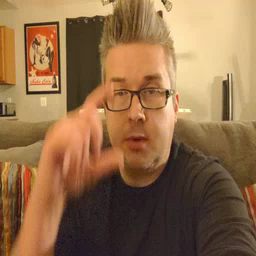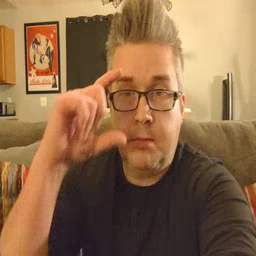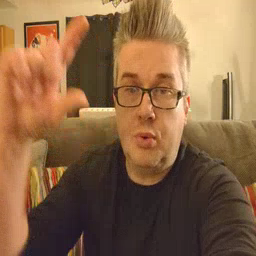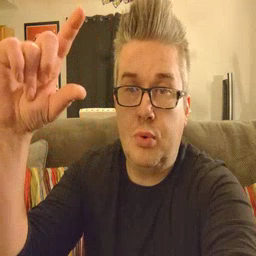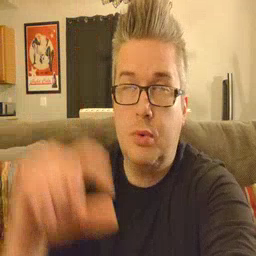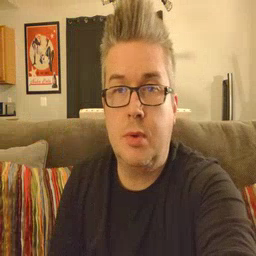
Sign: moon